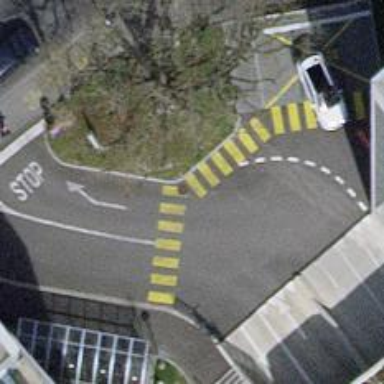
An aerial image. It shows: Marked crossing on the road.